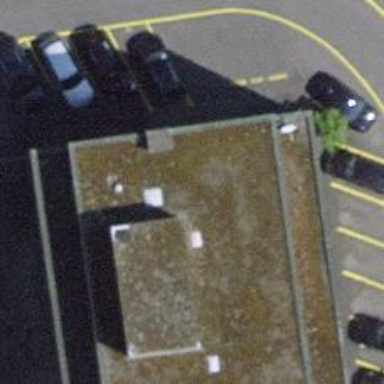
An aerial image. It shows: Car repair shop.